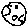
Label: moon